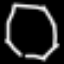
Label: octagon